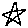
Label: star